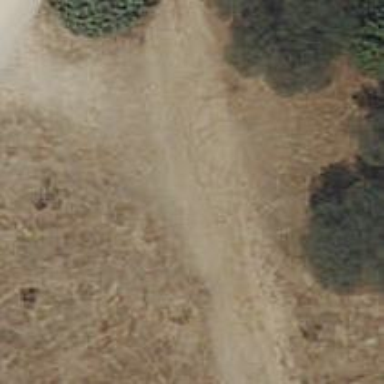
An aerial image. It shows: Compacted path road.